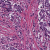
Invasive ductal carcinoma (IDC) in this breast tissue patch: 1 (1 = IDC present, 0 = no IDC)